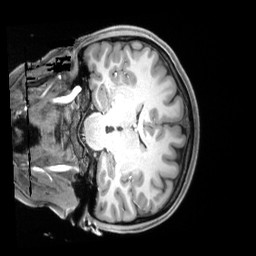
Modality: T1w
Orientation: coronal
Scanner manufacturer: siemens
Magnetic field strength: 3 T
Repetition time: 2.5 s
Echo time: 0.00218 s